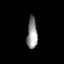
Tissue: skin
Cell type: Others
Senescence score: 0.7008
Nuclear area (px): 315
Mean DAPI intensity: 146.895